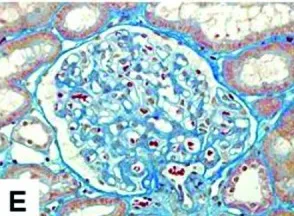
Light microscopy of follow-up renal biopsy specimens shows normal glomerular structures. Masson's trichrome stain x 400.
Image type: pathology (masson_trichrome)